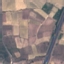
Label: PermanentCrop